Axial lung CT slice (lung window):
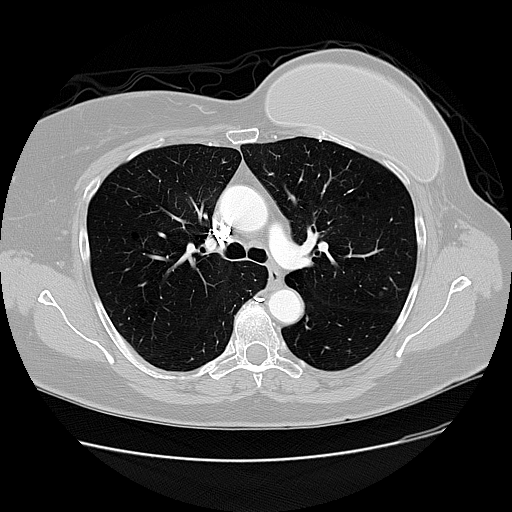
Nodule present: yes
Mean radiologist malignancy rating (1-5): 2.5